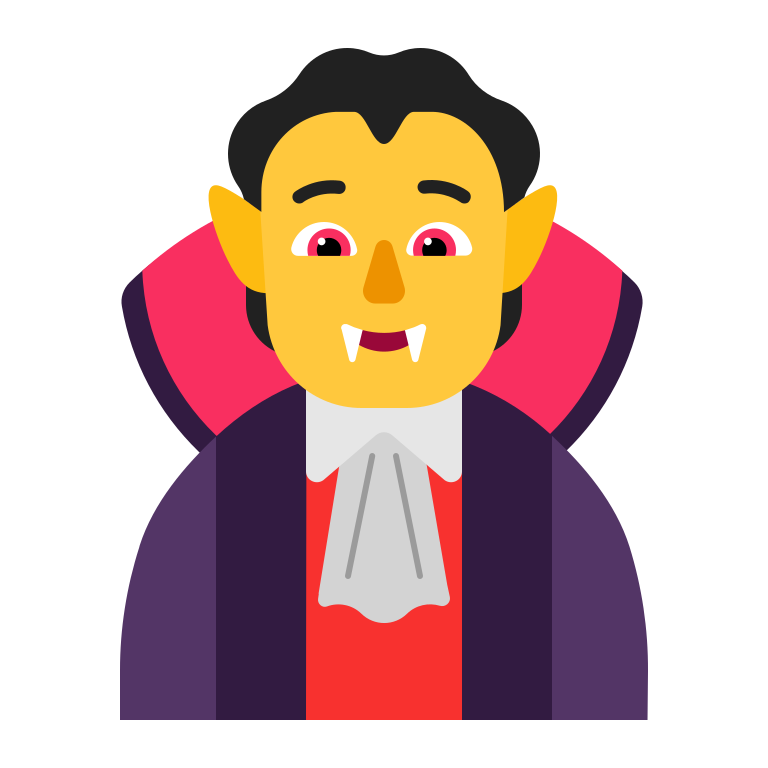
person vampire flat default